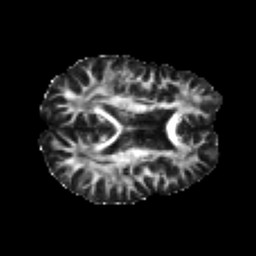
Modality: FA
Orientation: axial
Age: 20
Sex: male
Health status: healthy
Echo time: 0.074 s